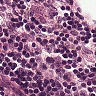
Metastatic tissue present: no